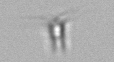
Label: Calciopappus